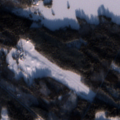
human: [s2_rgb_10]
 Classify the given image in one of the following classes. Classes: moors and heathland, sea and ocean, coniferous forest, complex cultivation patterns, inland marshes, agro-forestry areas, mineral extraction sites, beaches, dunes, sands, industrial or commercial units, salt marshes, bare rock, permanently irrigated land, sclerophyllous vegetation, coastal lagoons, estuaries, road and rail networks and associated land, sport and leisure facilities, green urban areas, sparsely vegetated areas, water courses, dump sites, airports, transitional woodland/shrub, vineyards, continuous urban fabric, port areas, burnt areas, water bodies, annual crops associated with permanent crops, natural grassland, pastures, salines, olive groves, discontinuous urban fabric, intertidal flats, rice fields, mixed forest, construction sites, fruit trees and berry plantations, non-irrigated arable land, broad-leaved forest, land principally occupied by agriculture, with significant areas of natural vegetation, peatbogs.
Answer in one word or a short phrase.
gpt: land principally occupied by agriculture, with significant areas of natural vegetation, coniferous forest, mixed forest, water bodies